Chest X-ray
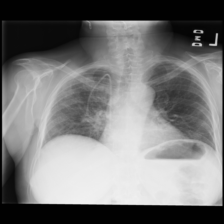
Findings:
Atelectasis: negative
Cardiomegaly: negative
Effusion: negative
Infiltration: positive
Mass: negative
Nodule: negative
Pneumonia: negative
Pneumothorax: negative
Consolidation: negative
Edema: negative
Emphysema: negative
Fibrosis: positive
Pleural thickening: negative
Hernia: negative